Question: My python program is able to plot graphs but it's curves are unrealistic.
for example :
How can I smooth-en the graph using Scipy? I have seen previous tutorials regarding this matter but they tended to use numpy and its arange() features. Since my program doesn't derive the points to be plotted from numpy I think it's features are useless in this scenario.
'''
import Tkinter as Tk
import ttk
import sympy
import matplotlib.pyplot as plt
x = sympy.symbols('x')
class Interface(ttk.Frame):
def __init__(self,parent=None):
ttk.Frame.__init__(self,parent)
self.parent = parent
self.InitUI()
def InitUI(self):
self.x_from_1 = ttk.Label(self.parent, text= ' X values should be from : ')
self.x_from_2 = ttk.Label(self.parent, text = ' To : ')
self.x_from_1_inp = ttk.Entry(self.parent)
self.x_from_2_inp = ttk.Entry(self.parent)
self.equation_label = ttk.Label(self.parent,text = 'Equation : ')
self.equation = ttk.Entry(self.parent)
self.submit = ttk.Button(self.parent,text='Plot',command= self.Plot)
# Grid Allocations Here
self.x_from_1.grid(column=0,row=0)
self.x_from_2.grid(column=5,row=0)
self.x_from_1_inp.grid(column=1,row=0)
self.x_from_2_inp.grid(column=10,row=0)
self.equation_label.grid(column = 0,row=3)
self.equation.grid(column=1,row=3,ipadx= 35)
self.submit.grid(column=10,row=5)
# Grid Allocations End Here
def Plot(self):
x_vals = range(int(self.x_from_1_inp.get()),int(self.x_from_2_inp.get()))
eq = eval(self.equation.get())
self.prepare_table(x_vals,eq)
plt.plot(x_vals,self.y_values)
plt.grid(True)
plt.show()
def prepare_table(self,x_values,equation):
y = []
for i in x_values:
y.append(equation.subs(x,i))
self.y_values = y
return self.y_values
root = Tk.Tk()
root.title('Graphs')
app = Interface(root)
app.mainloop()
'''
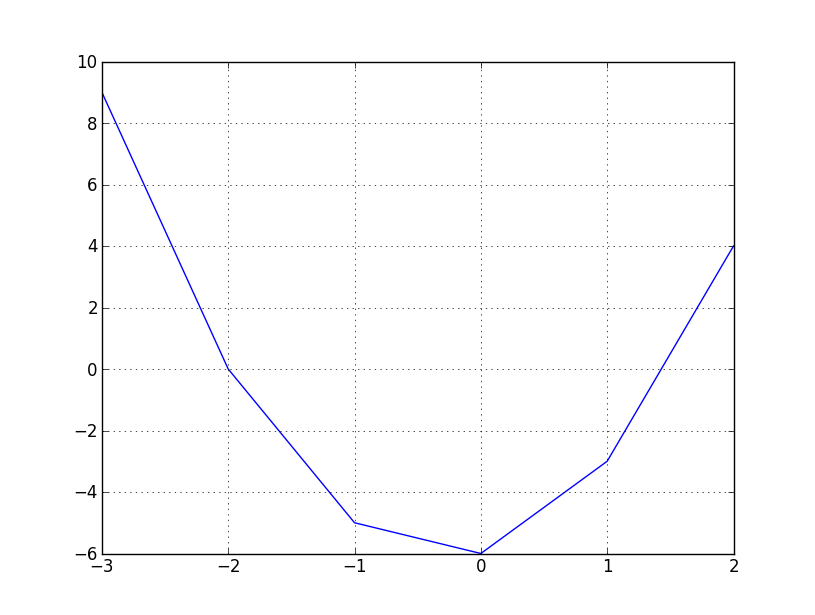
Answer: Use <URL>
'''
...
from scipy.interpolate import interp1d
import numpy
class Interface(ttk.Frame):
....
def Plot(self):
x_vals = range(int(self.x_from_1_inp.get()),int(self.x_from_2_inp.get()))
eq = eval(self.equation.get())
self.prepare_table(x_vals,eq)
f = interp1d(x_vals, self.y_values, kind='cubic')
x_new = numpy.linspace(x_vals[0], x_vals[-1], (x_vals[-1]-x_vals[0])*4)
plt.plot(x_new, f(x_new))
plt.grid(True)
plt.show()
'''